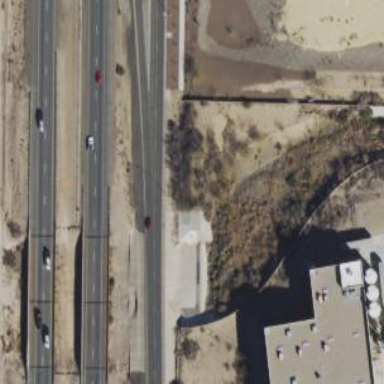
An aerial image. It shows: Secondary road with frontage road.